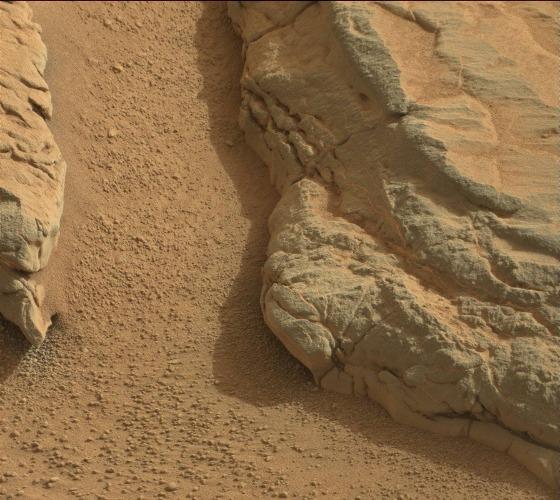
Terrain classes present: Bedrock, Gravel / Sand / Soil, Shadow